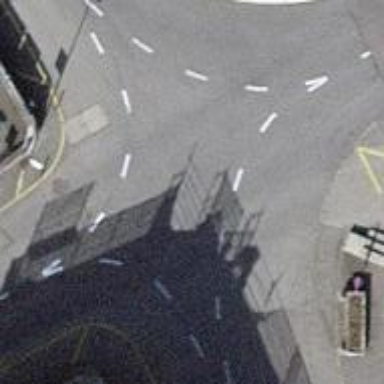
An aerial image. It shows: Public transport stop position.